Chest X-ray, PA view. Patient: 73 years old, sex M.
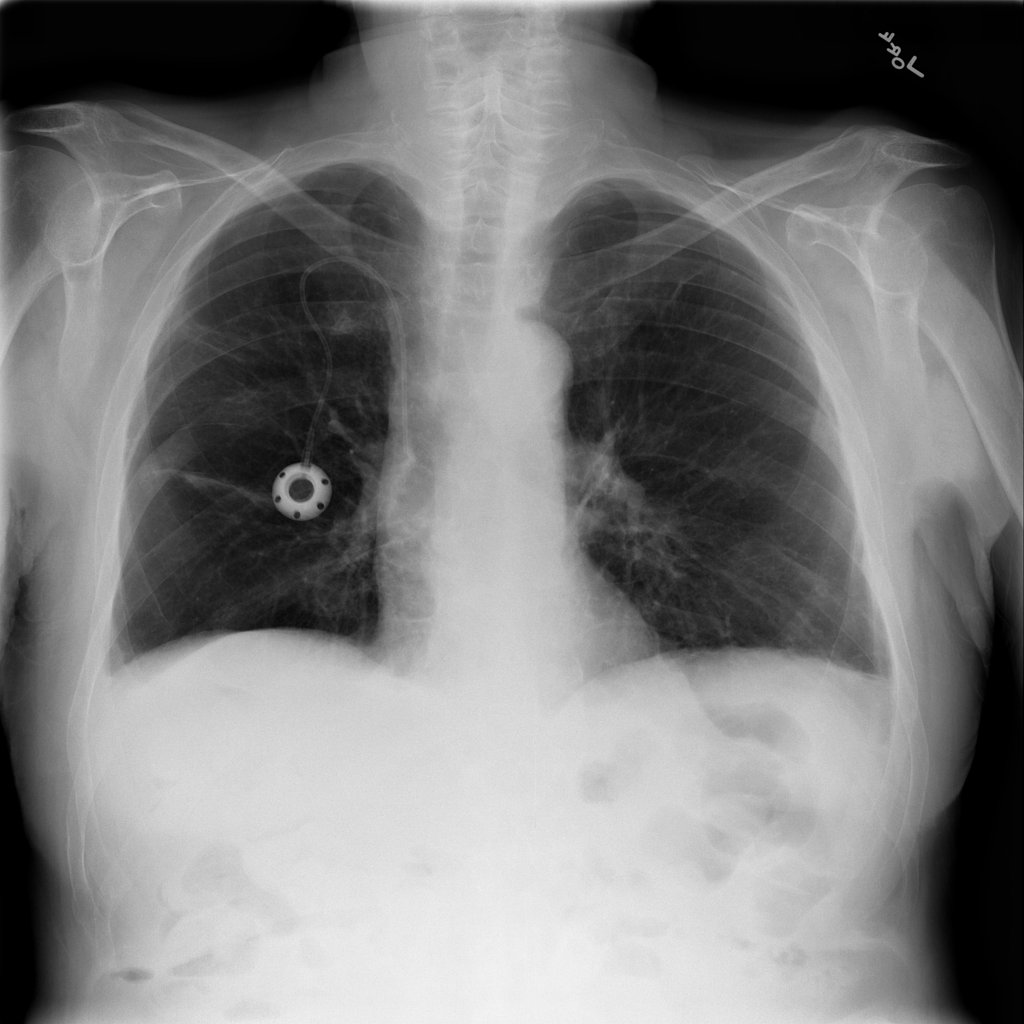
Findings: Effusion